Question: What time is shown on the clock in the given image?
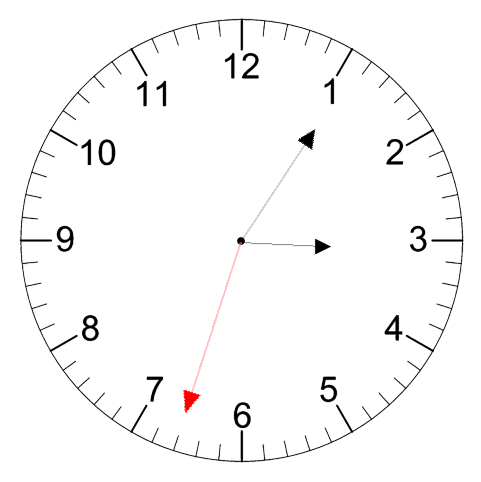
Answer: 03:05:33